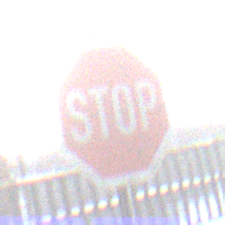
Verkehrszeichen: Stop
Umgebung: Roofed, Special
Tageszeit: Midday
Wetter: Overcast
Licht: Natural
Jahreszeit: NotSpecified
Kontrast: MediumContrast